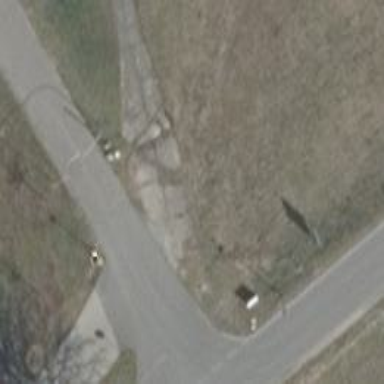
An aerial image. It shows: Emergency access point on the road.